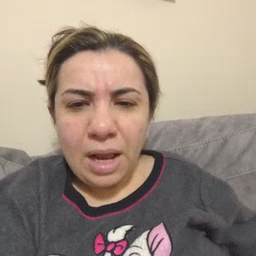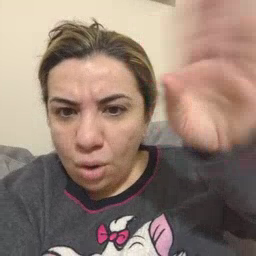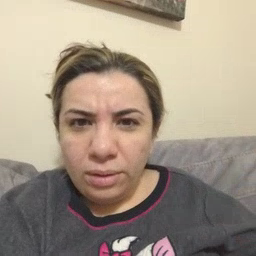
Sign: hello